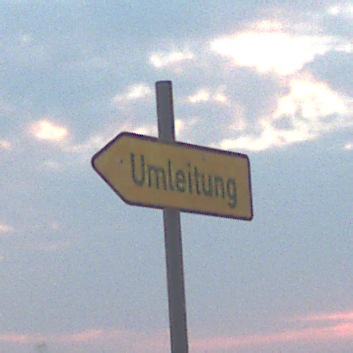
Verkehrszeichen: UmleitungswegweiserLinksweisend
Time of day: SunriseSunset
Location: Outdoor (Nature)
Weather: PartlyCloudy
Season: NotSpecified
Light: Natural